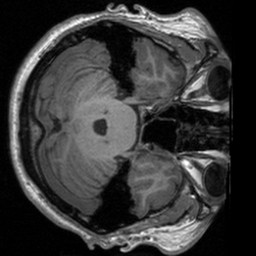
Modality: T1w
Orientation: axial
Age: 20
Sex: male
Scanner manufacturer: siemens
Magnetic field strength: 3 T
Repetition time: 1.9 s
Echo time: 0.00226 s